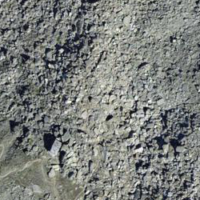
EUNIS habitat code: 48
Species observed at this site:
Silene acaulis